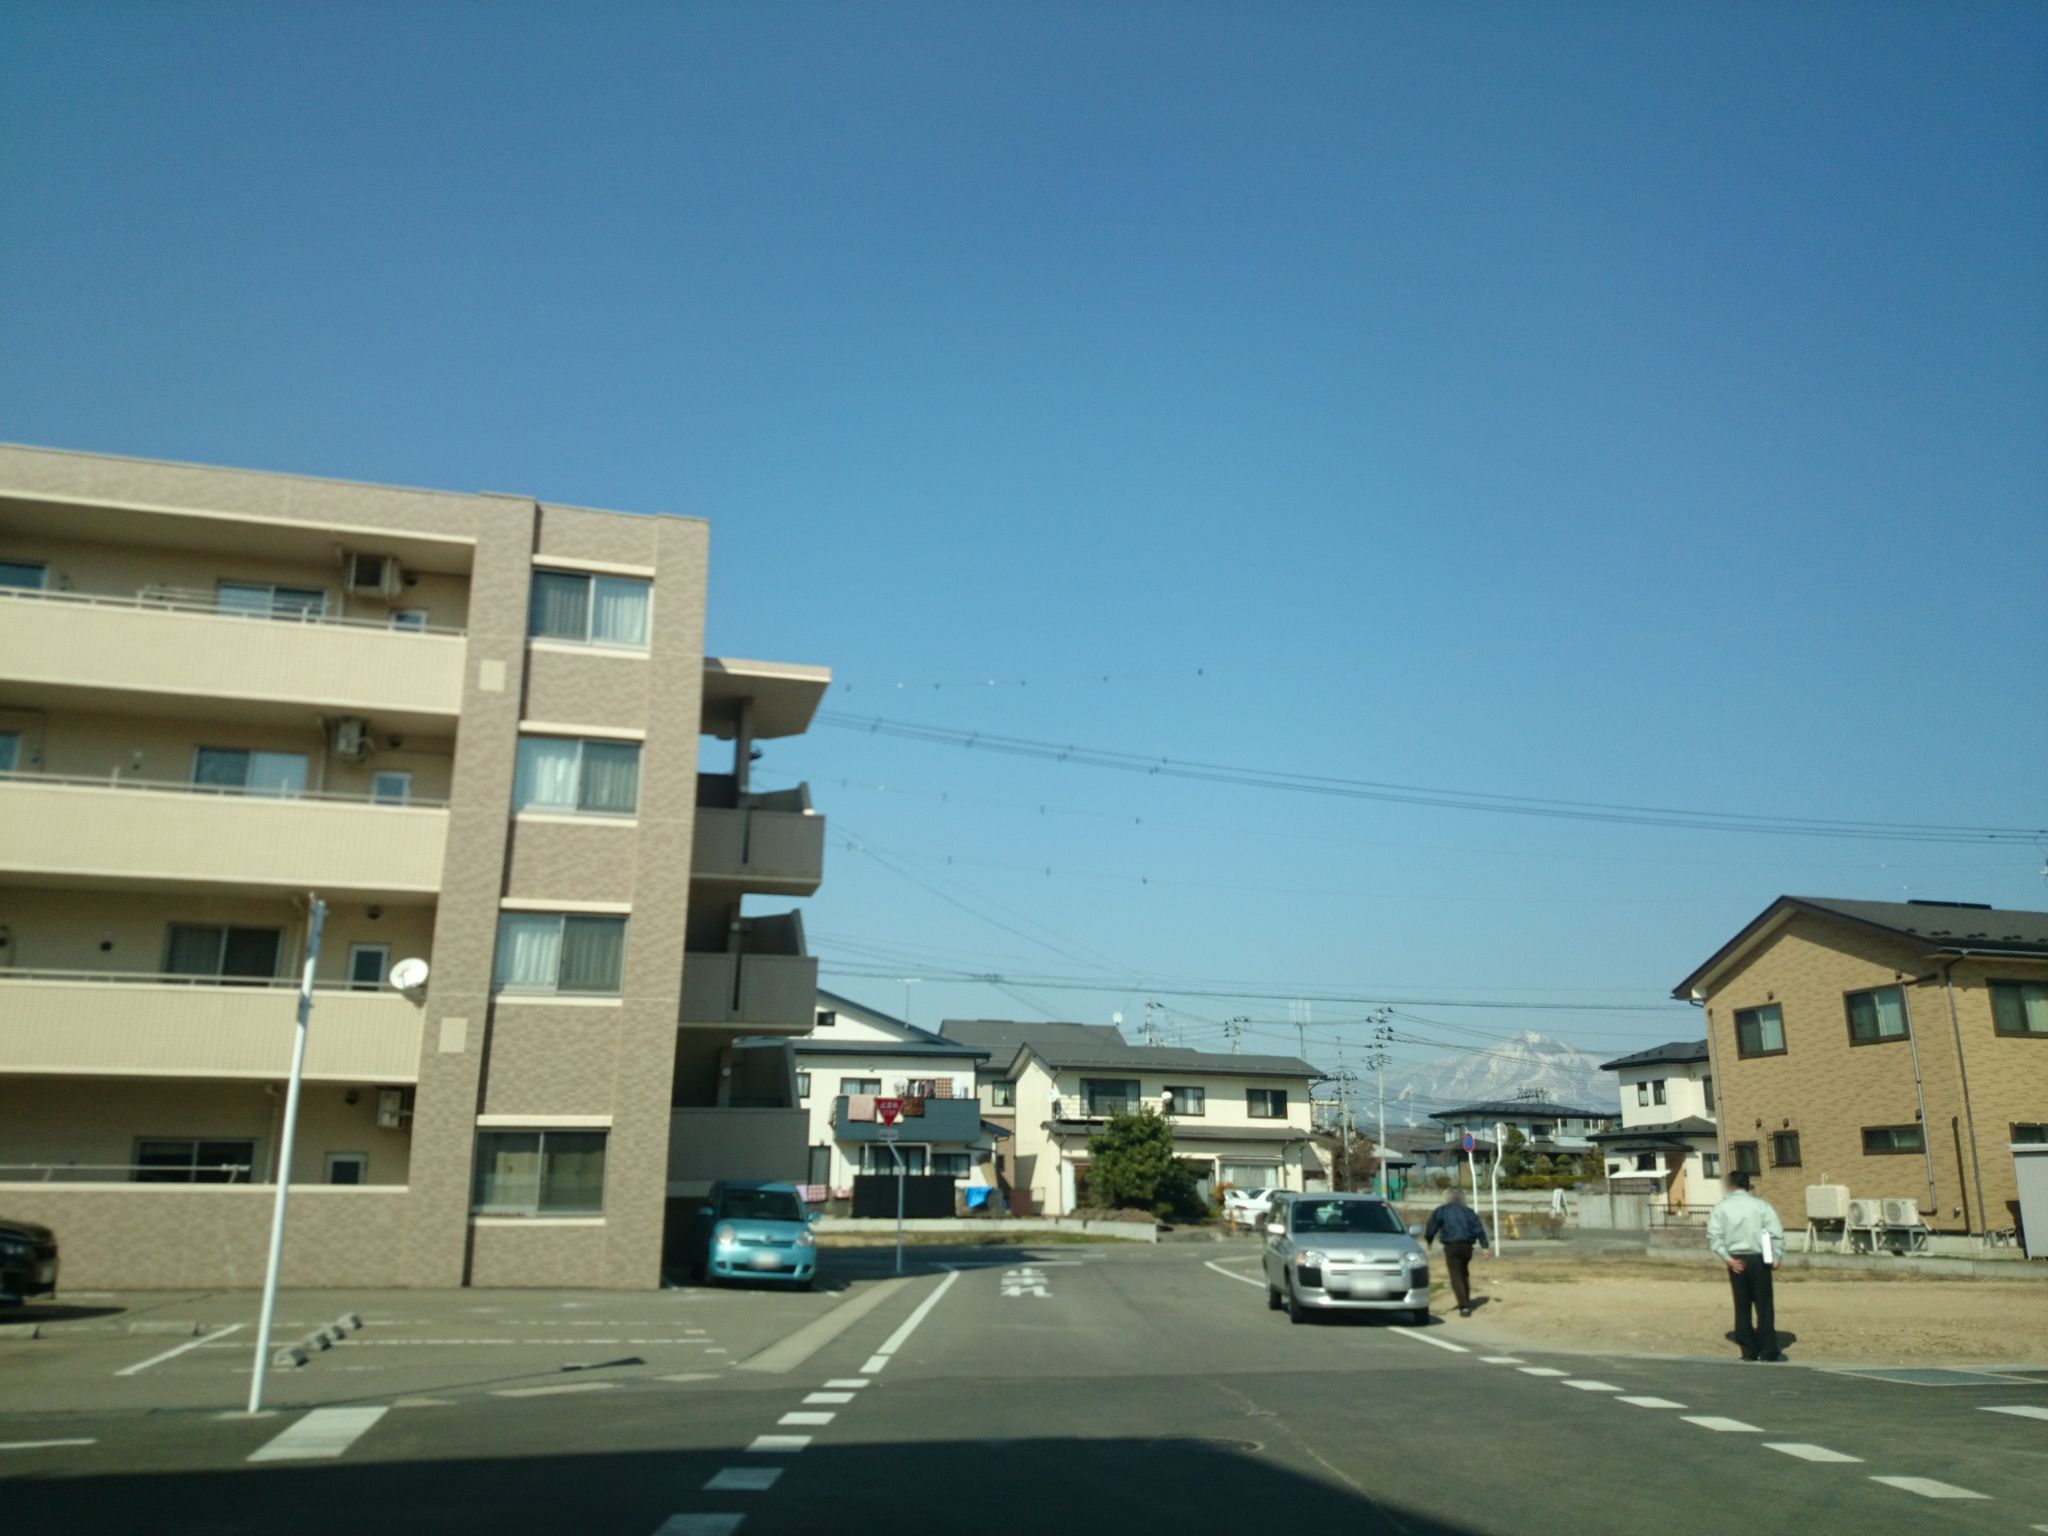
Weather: clear
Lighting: day
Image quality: good
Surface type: driving surface
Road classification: residential, unclassified
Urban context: urban centre
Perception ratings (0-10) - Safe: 3.22, Lively: 6.4, Beautiful: 2.59, Boring: 1.83, Depressing: 6.4, Wealthy: 3.27